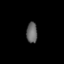
Tissue: lung
Cell type: Epithelial cells
Senescence score: 0.219
Nuclear area (px): 222
Mean DAPI intensity: 101.815